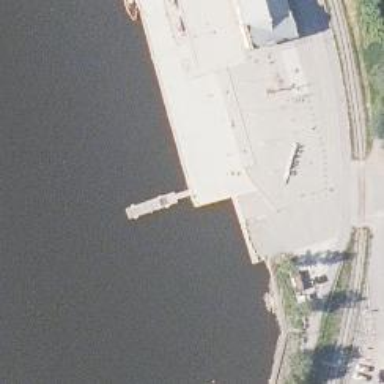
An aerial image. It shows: Man-made quay.